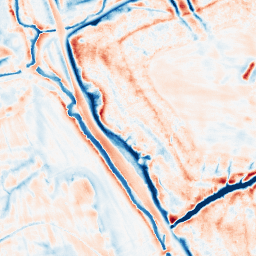
Category: edge_preserving
Decomposition family: bilateral
Decomposition parameters: d: 21
sigma_color: 50
sigma_space: 25
Upsampling method: sinc_hamming
Upsampling parameters: scale: 2
kernel_size: 16
Upsampling scale: 2